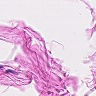
Metastatic tissue present: no